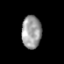
Tissue: prostate
Cell type: T cells
Senescence score: 0.3321
Nuclear area (px): 633
Mean DAPI intensity: 155.64